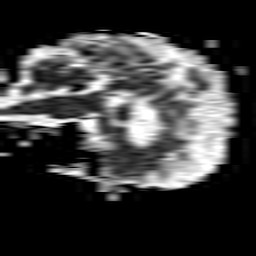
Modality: ADC
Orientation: sagittal
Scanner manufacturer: philips
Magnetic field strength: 1.5 T
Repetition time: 3.395 s
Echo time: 0.06922 s